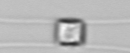
Label: Chaetoceros_similis